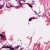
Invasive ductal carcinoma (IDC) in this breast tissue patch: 0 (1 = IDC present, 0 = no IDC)